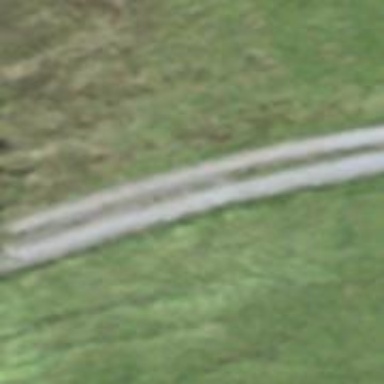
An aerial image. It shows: Unpaved track road.